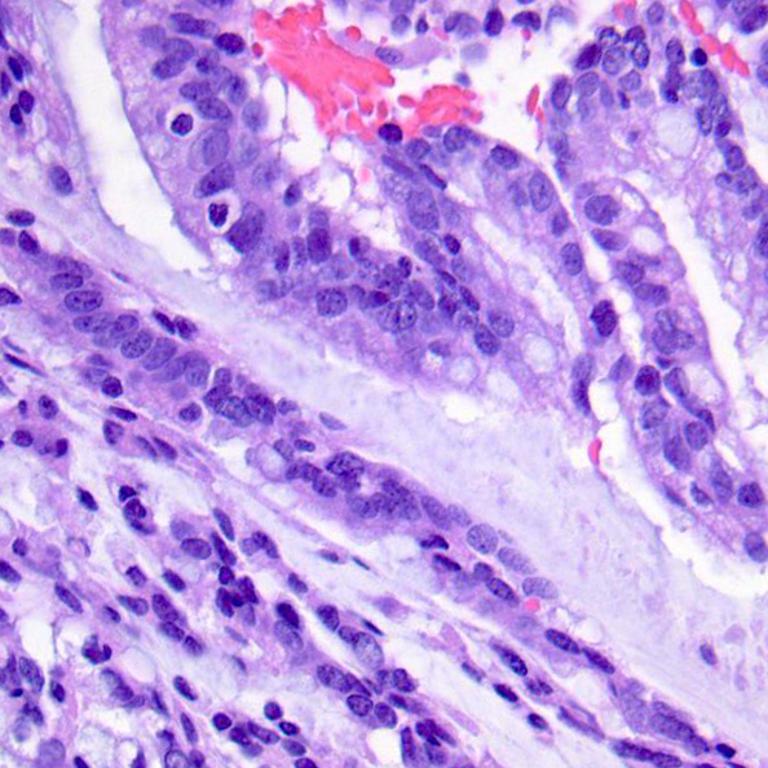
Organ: colon
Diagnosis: adenocarcinomas